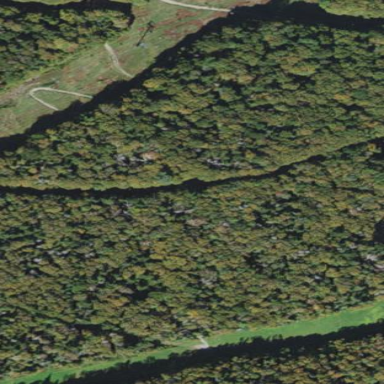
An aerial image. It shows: Beautiful woodland covered with trees.